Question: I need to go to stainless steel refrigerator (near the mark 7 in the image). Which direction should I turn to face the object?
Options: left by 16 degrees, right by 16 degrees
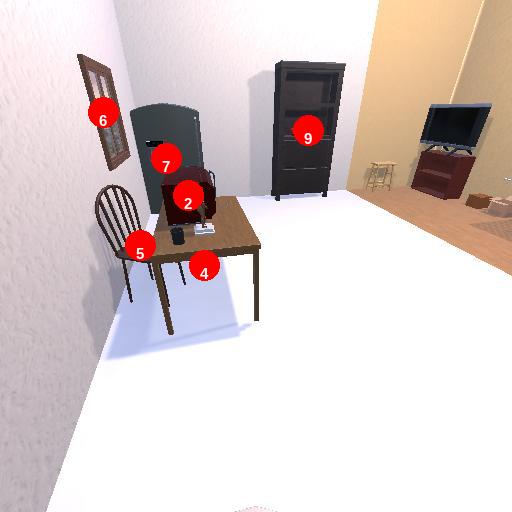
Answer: left by 16 degrees